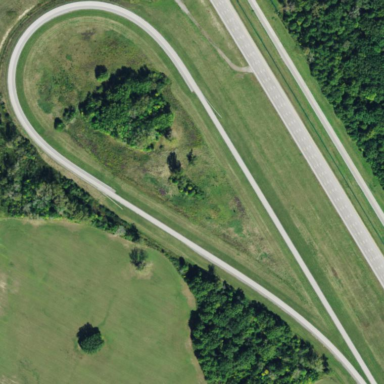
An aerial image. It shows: Raceway road.